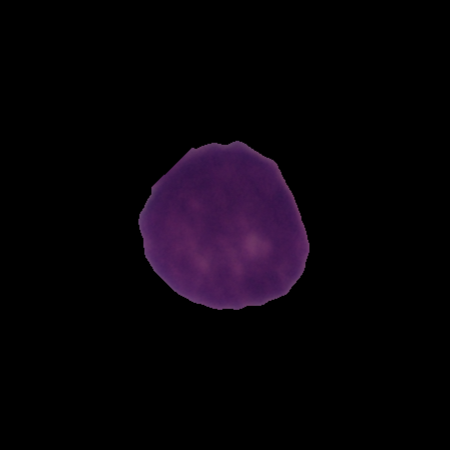
Label: cancer